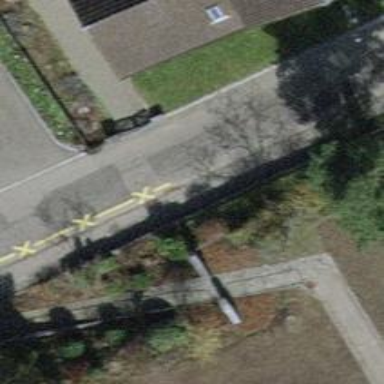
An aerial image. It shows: Residential road with opposite cycleway.